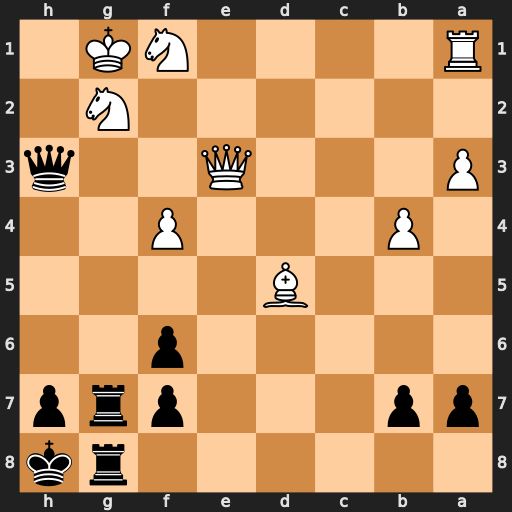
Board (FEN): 6rk/pp3prp/5p2/3B4/1P3P2/P3Q2q/6N1/R4NK1
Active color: b
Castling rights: -
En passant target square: -
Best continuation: Rxg2+ Bxg2 Qxg2#